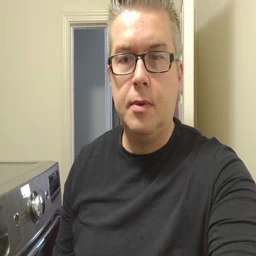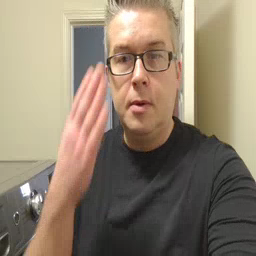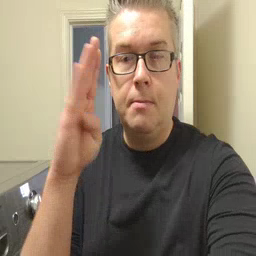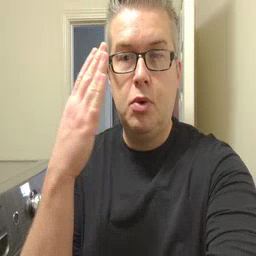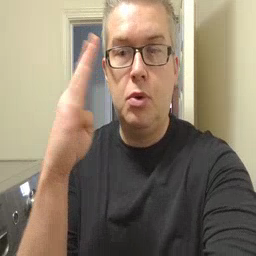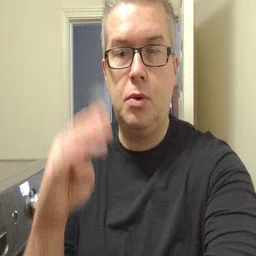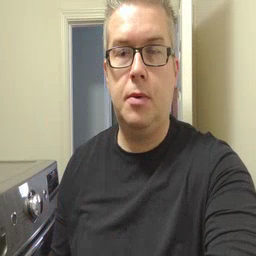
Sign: blue